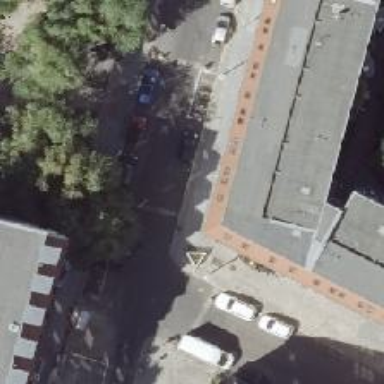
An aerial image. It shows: Parallel parking lane.